Question: How can I get the back button to show after I embed a view controller into a navigation controller? A little background:
The "Detail" VC shown in the image below when visited in the app has a "Back" button in the nav bar which as you know brings you back to the table view. I want to have the "Add Goal" VC also seen below to be shown modally so I embedded it into a nav controller. For some reason when that page is visited in the app it has no "Back" button by default like the "Detail" VC has. how can I get that back button to show so the user can navigate back to the table view?

Please let me know if anyone needs any more information!
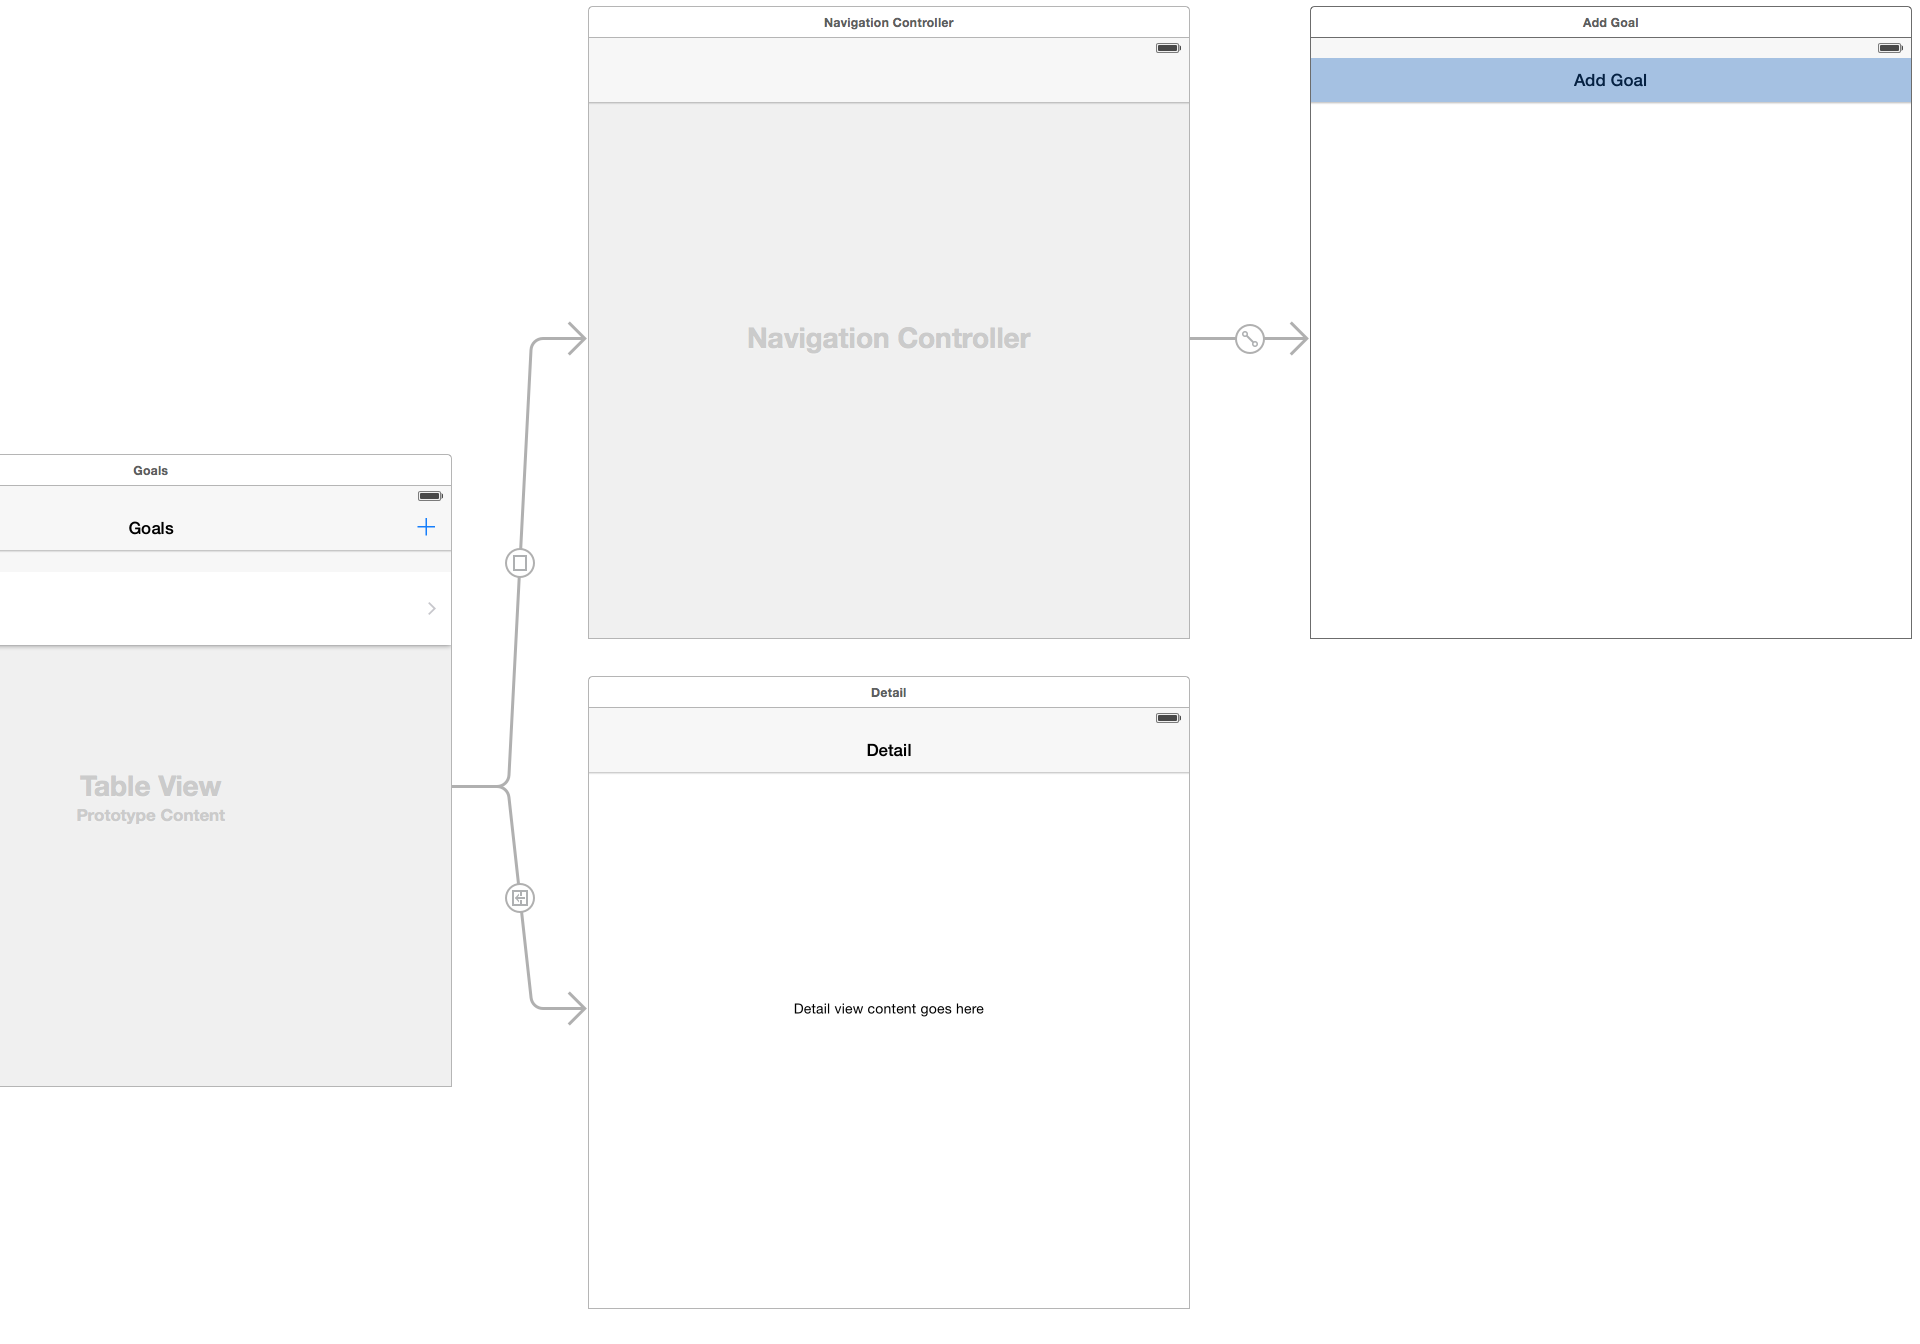
Answer: Why don't you add a navigation bar and drag a bar button on it . And in the function of that buttons method write
'''
[self dismissViewControllerAnimated:YES completion:nil];
'''